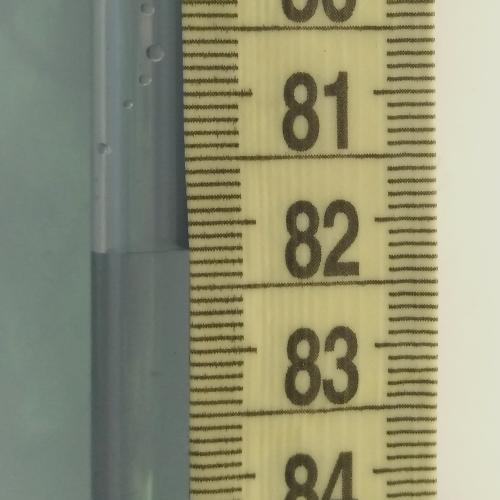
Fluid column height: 82.2 cm